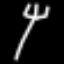
Label: fork